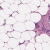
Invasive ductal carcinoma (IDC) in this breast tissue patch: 0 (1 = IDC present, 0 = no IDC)